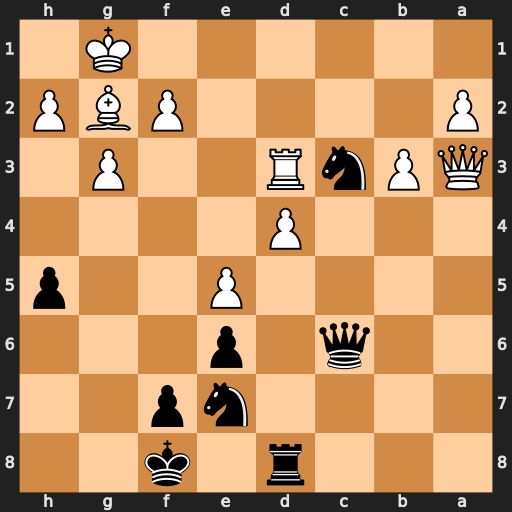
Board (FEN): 3r1k2/4np2/2q1p3/4P2p/3P4/QPnR2P1/P4PBP/6K1
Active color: b
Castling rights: -
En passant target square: -
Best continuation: Ne2+ Kf1 Qc2